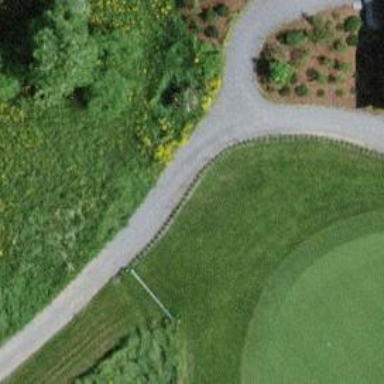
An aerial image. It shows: Path designated for golf carts.